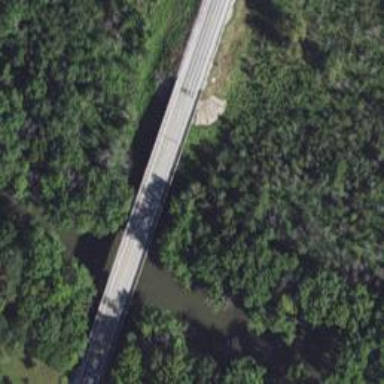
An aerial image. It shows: Tertiary road passing over bridge.